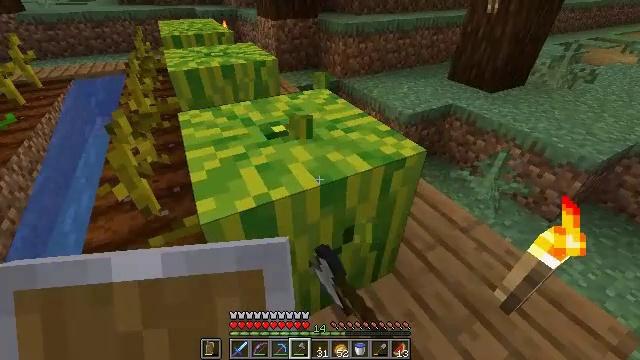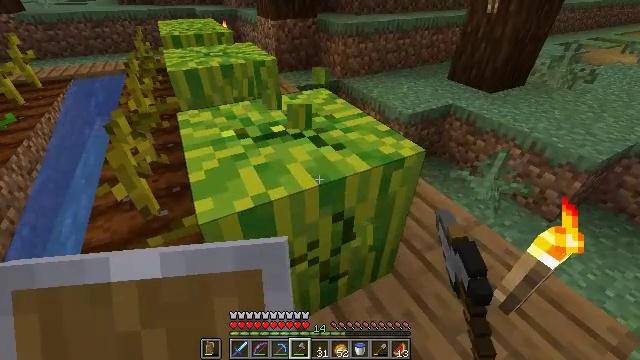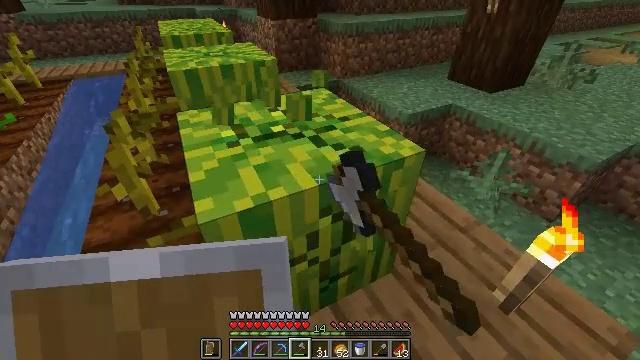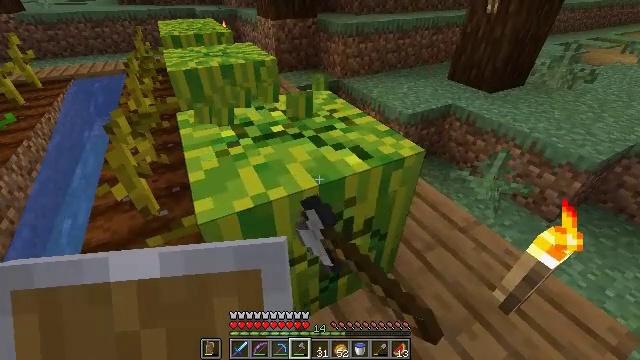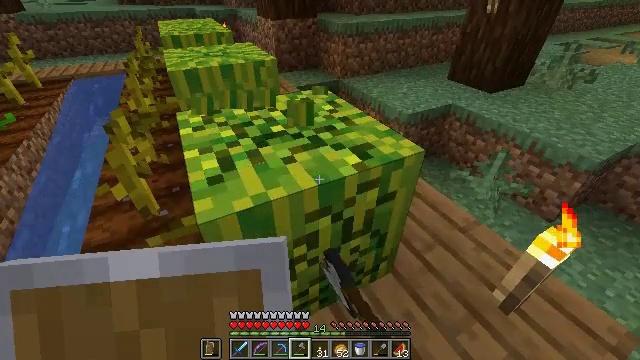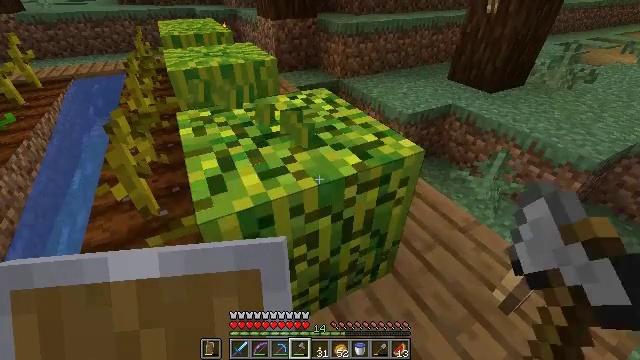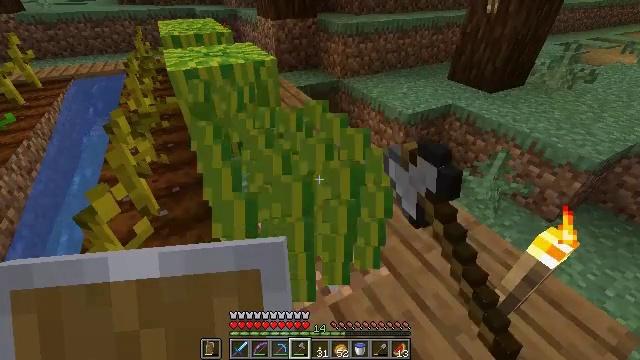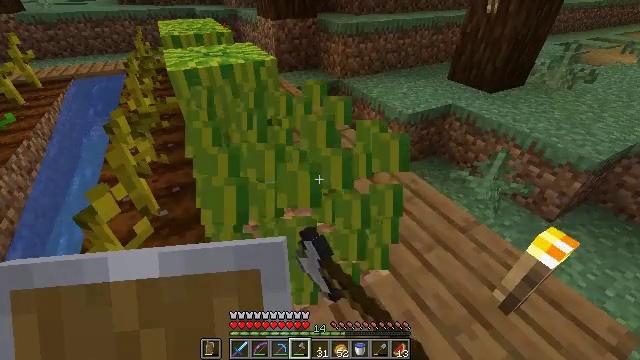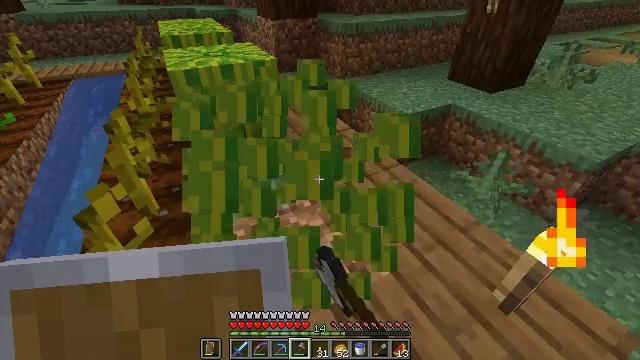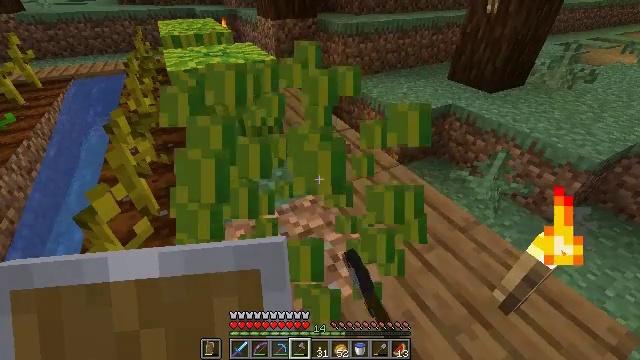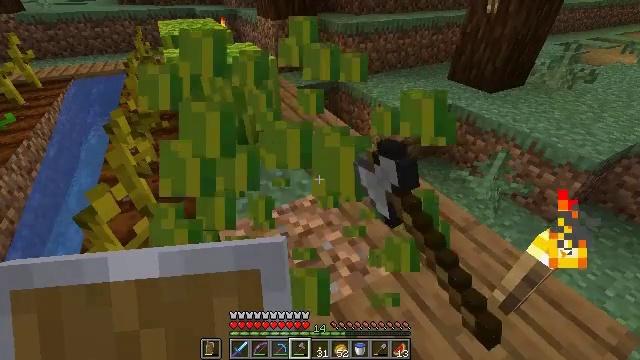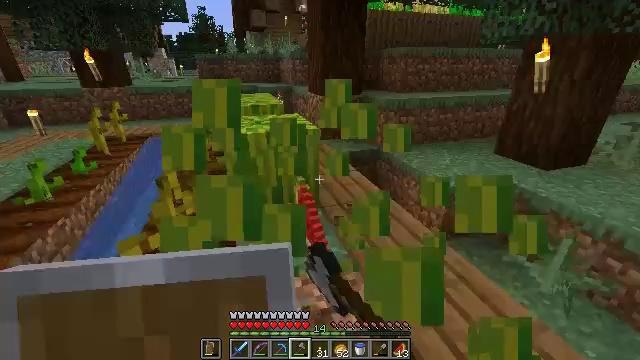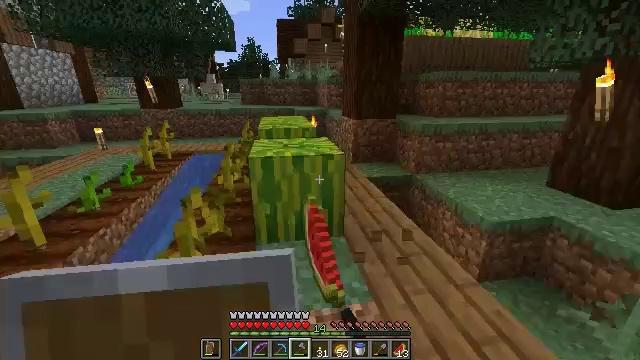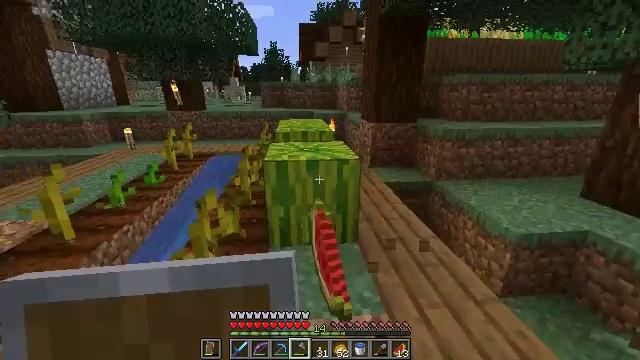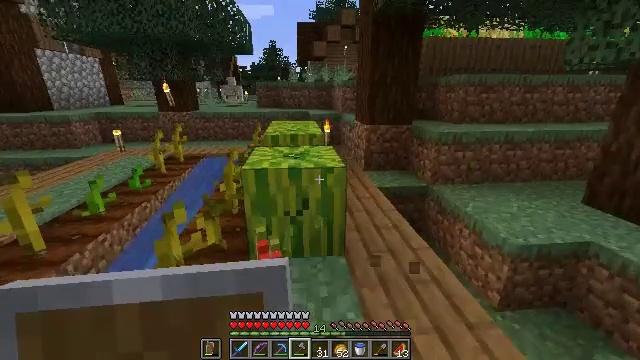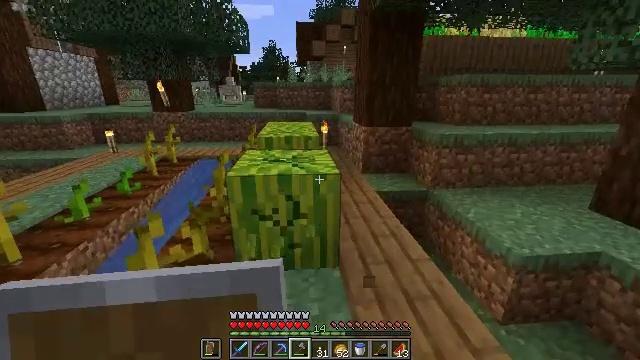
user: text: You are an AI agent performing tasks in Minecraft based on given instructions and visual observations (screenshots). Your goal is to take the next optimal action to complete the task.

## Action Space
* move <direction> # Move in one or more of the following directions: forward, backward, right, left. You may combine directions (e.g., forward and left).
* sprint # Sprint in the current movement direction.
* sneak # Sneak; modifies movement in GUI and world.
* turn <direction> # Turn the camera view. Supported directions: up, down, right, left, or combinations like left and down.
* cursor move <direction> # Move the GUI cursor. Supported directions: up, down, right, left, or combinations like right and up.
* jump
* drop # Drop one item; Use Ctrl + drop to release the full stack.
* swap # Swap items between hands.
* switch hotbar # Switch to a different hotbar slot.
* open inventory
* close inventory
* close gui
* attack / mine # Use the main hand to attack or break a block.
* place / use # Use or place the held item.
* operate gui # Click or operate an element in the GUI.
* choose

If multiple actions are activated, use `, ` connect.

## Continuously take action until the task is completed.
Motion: motion action
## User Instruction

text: Break the melon to get slices.
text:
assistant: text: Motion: attack / mine
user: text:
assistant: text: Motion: attack / mine
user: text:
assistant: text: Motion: attack / mine
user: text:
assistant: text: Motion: attack / mine
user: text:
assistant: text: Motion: attack / mine
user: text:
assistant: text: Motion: attack / mine
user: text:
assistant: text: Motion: attack / mine
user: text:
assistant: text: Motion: attack / mine
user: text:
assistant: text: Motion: attack / mine
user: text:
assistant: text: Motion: attack / mine
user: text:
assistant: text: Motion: move forward and move right, turn left and up, attack / mine
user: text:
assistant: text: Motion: move forward and move right, turn left and up, attack / mine
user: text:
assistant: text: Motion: move forward and move right, turn left, attack / mine
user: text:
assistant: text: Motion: move forward, attack / mine
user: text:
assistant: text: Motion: move forward, attack / mine
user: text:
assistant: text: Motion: attack / mine
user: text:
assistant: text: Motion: attack / mine
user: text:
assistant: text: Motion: attack / mine
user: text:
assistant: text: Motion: attack / mine
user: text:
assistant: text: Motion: attack / mine
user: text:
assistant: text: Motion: move forward, attack / mine
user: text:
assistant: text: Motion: move forward, attack / mine
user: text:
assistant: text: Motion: move forward, turn left, attack / mine
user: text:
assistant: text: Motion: move forward, attack / mine
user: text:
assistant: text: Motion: move forward, attack / mine
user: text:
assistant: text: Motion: move forward, attack / mine
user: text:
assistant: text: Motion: move forward, attack / mine
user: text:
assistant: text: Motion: attack / mine
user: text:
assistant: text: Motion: attack / mine
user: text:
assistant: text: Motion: attack / mine